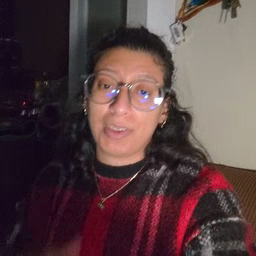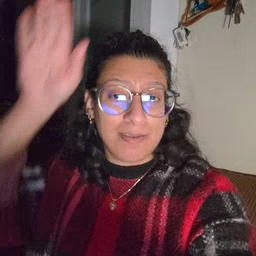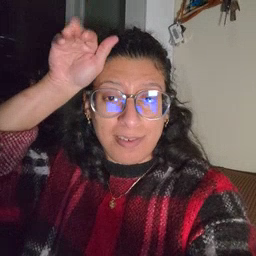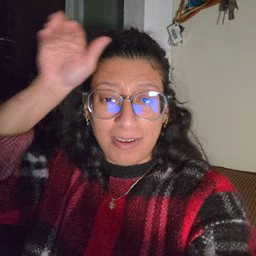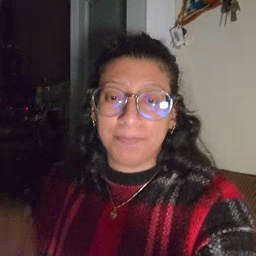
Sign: donkey